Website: apple
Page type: payment
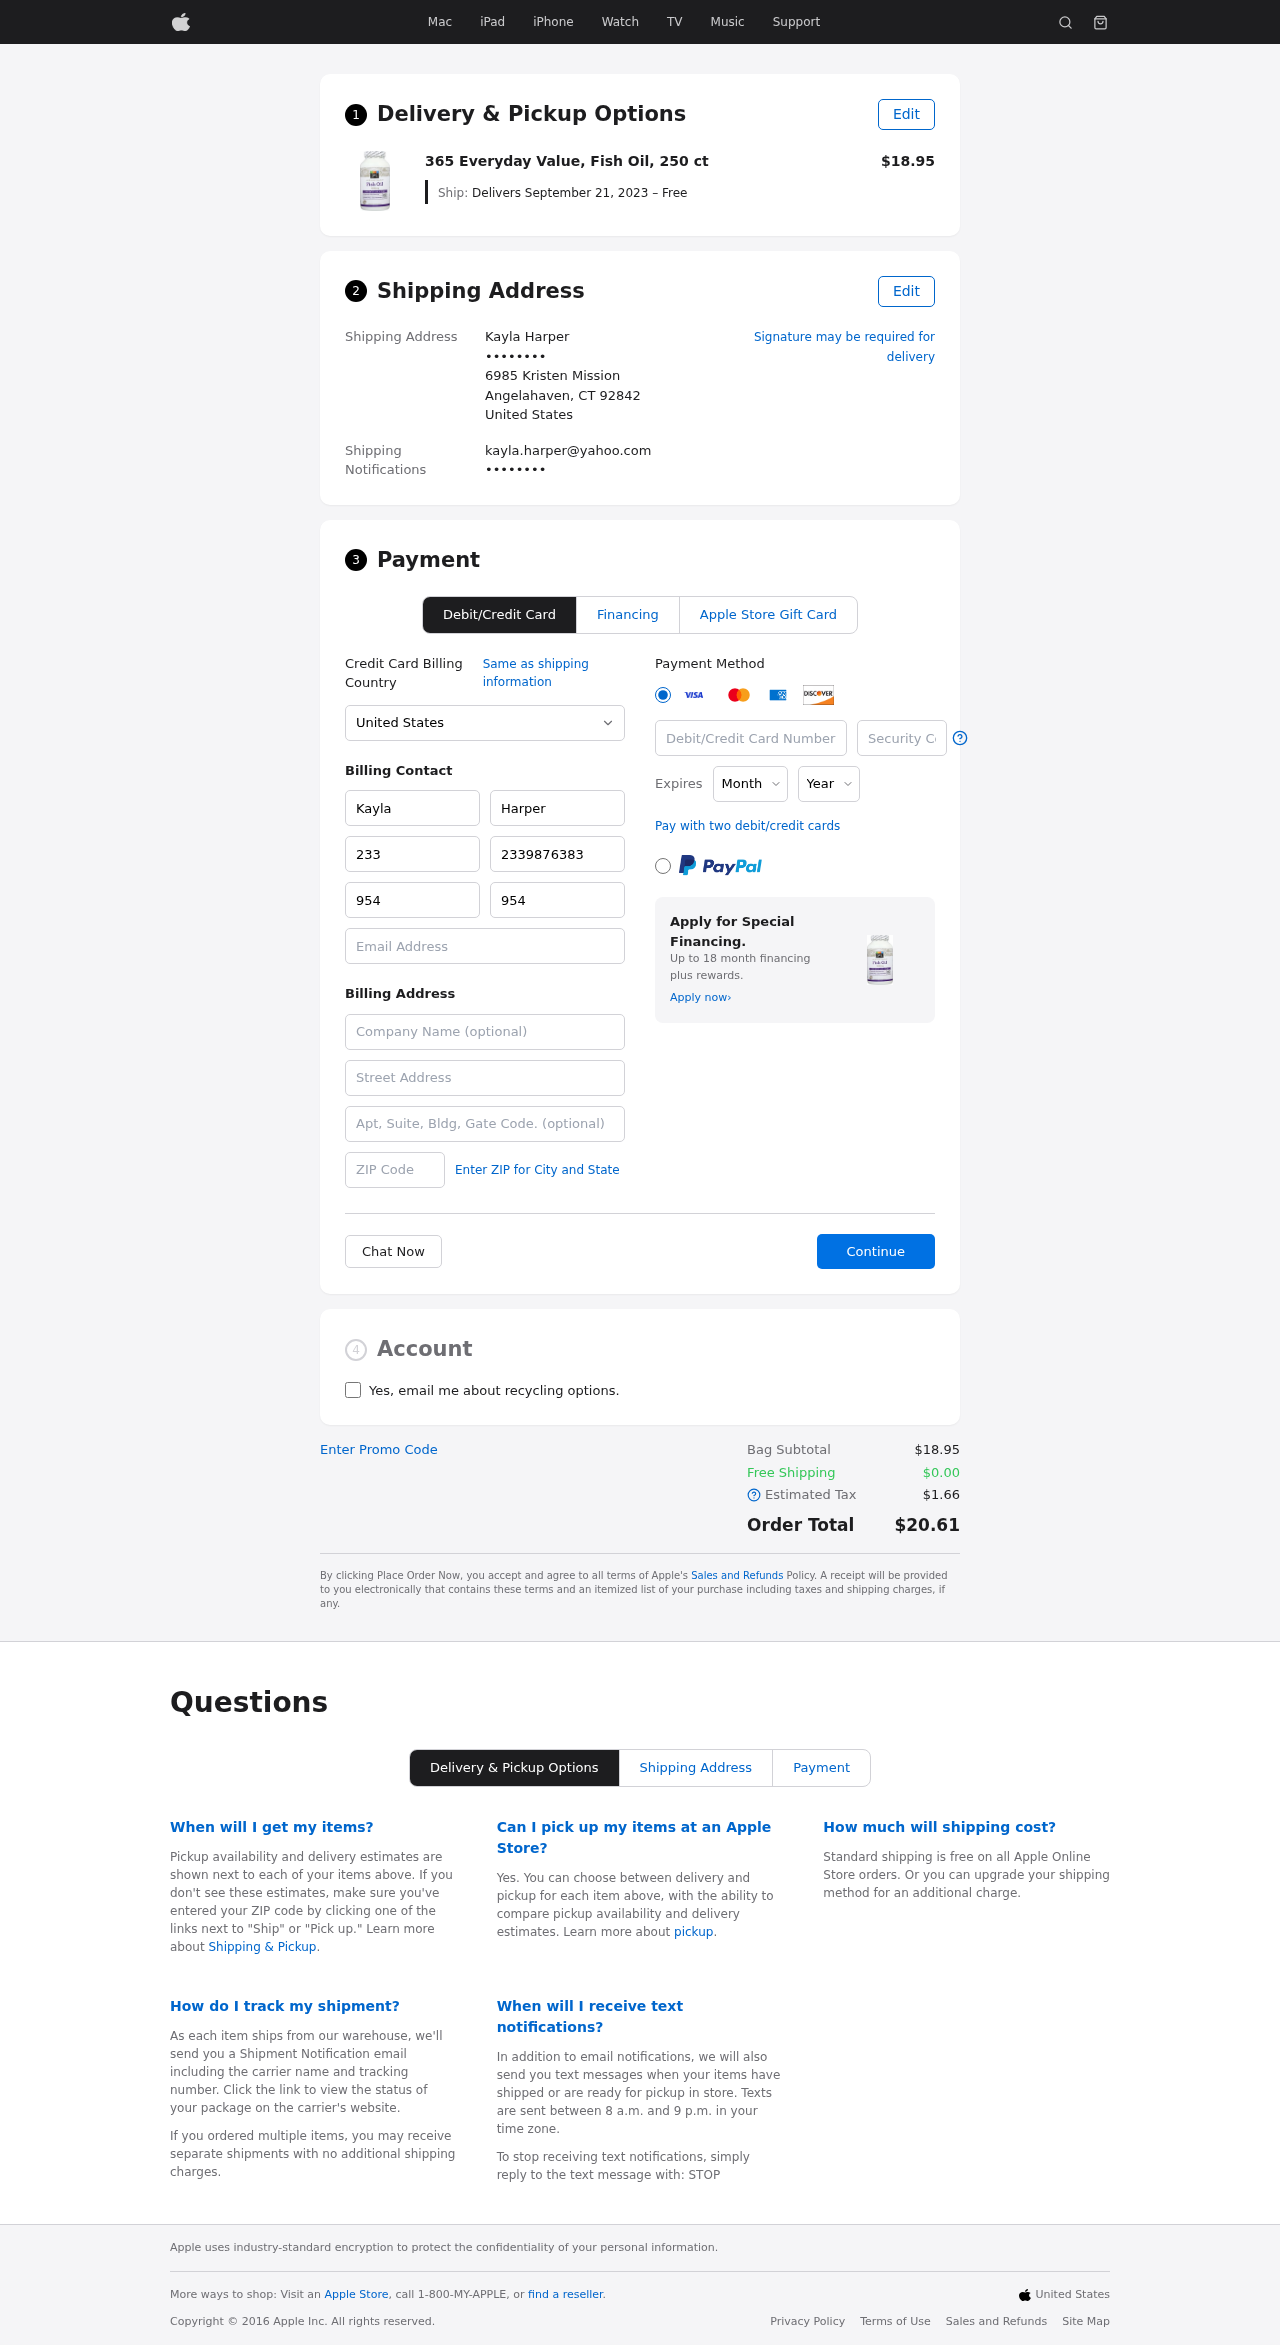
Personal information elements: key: PII_CARD_CVV
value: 960
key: PII_CARD_EXPIRY_MONTH
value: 06
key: PII_CARD_EXPIRY_YEAR
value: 29
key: PII_CARD_NUMBER
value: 6011 2750 5722 9744
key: PII_CITY_STATE_ZIP
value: Angelahaven, CT 92842
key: PII_COUNTRY
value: United States
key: PII_EMAIL
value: kayla.harper@yahoo.com
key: PII_EMAIL2
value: kayla.harper@yahoo.com
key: PII_FIRSTNAME
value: Kayla
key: PII_FULLNAME
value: Kayla Harper
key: PII_LASTNAME
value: Harper
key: PII_PHONE3
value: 2339876383
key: PII_PHONE_ALT
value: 9545176799
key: PII_PHONE_ALT_AREA
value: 954
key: PII_PHONE_AREA
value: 233
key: PII_SECURITY_CODE
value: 93QX
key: PII_STREET
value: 6985 Kristen Mission
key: PII_PHONE
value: ••••••••
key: PII_PHONE2
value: ••••••••
Product elements: key: PRODUCT1_NAME
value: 365 Everyday Value, Fish Oil, 250 ct
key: PRODUCT1_PRICE
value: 18.95
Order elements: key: ORDER_DELIVERY_DATE
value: Delivers September 21, 2023 – Free
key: ORDER_SUBTOTAL
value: $18.95
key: ORDER_SHIPPING_COST
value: $0.00
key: ORDER_TAX
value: $1.66
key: ORDER_TOTAL
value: $20.61